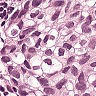
Metastatic tissue present: yes